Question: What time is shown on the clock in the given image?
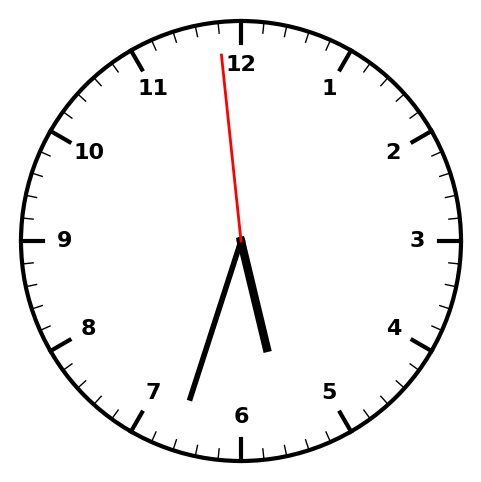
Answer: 05:32:59